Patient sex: M
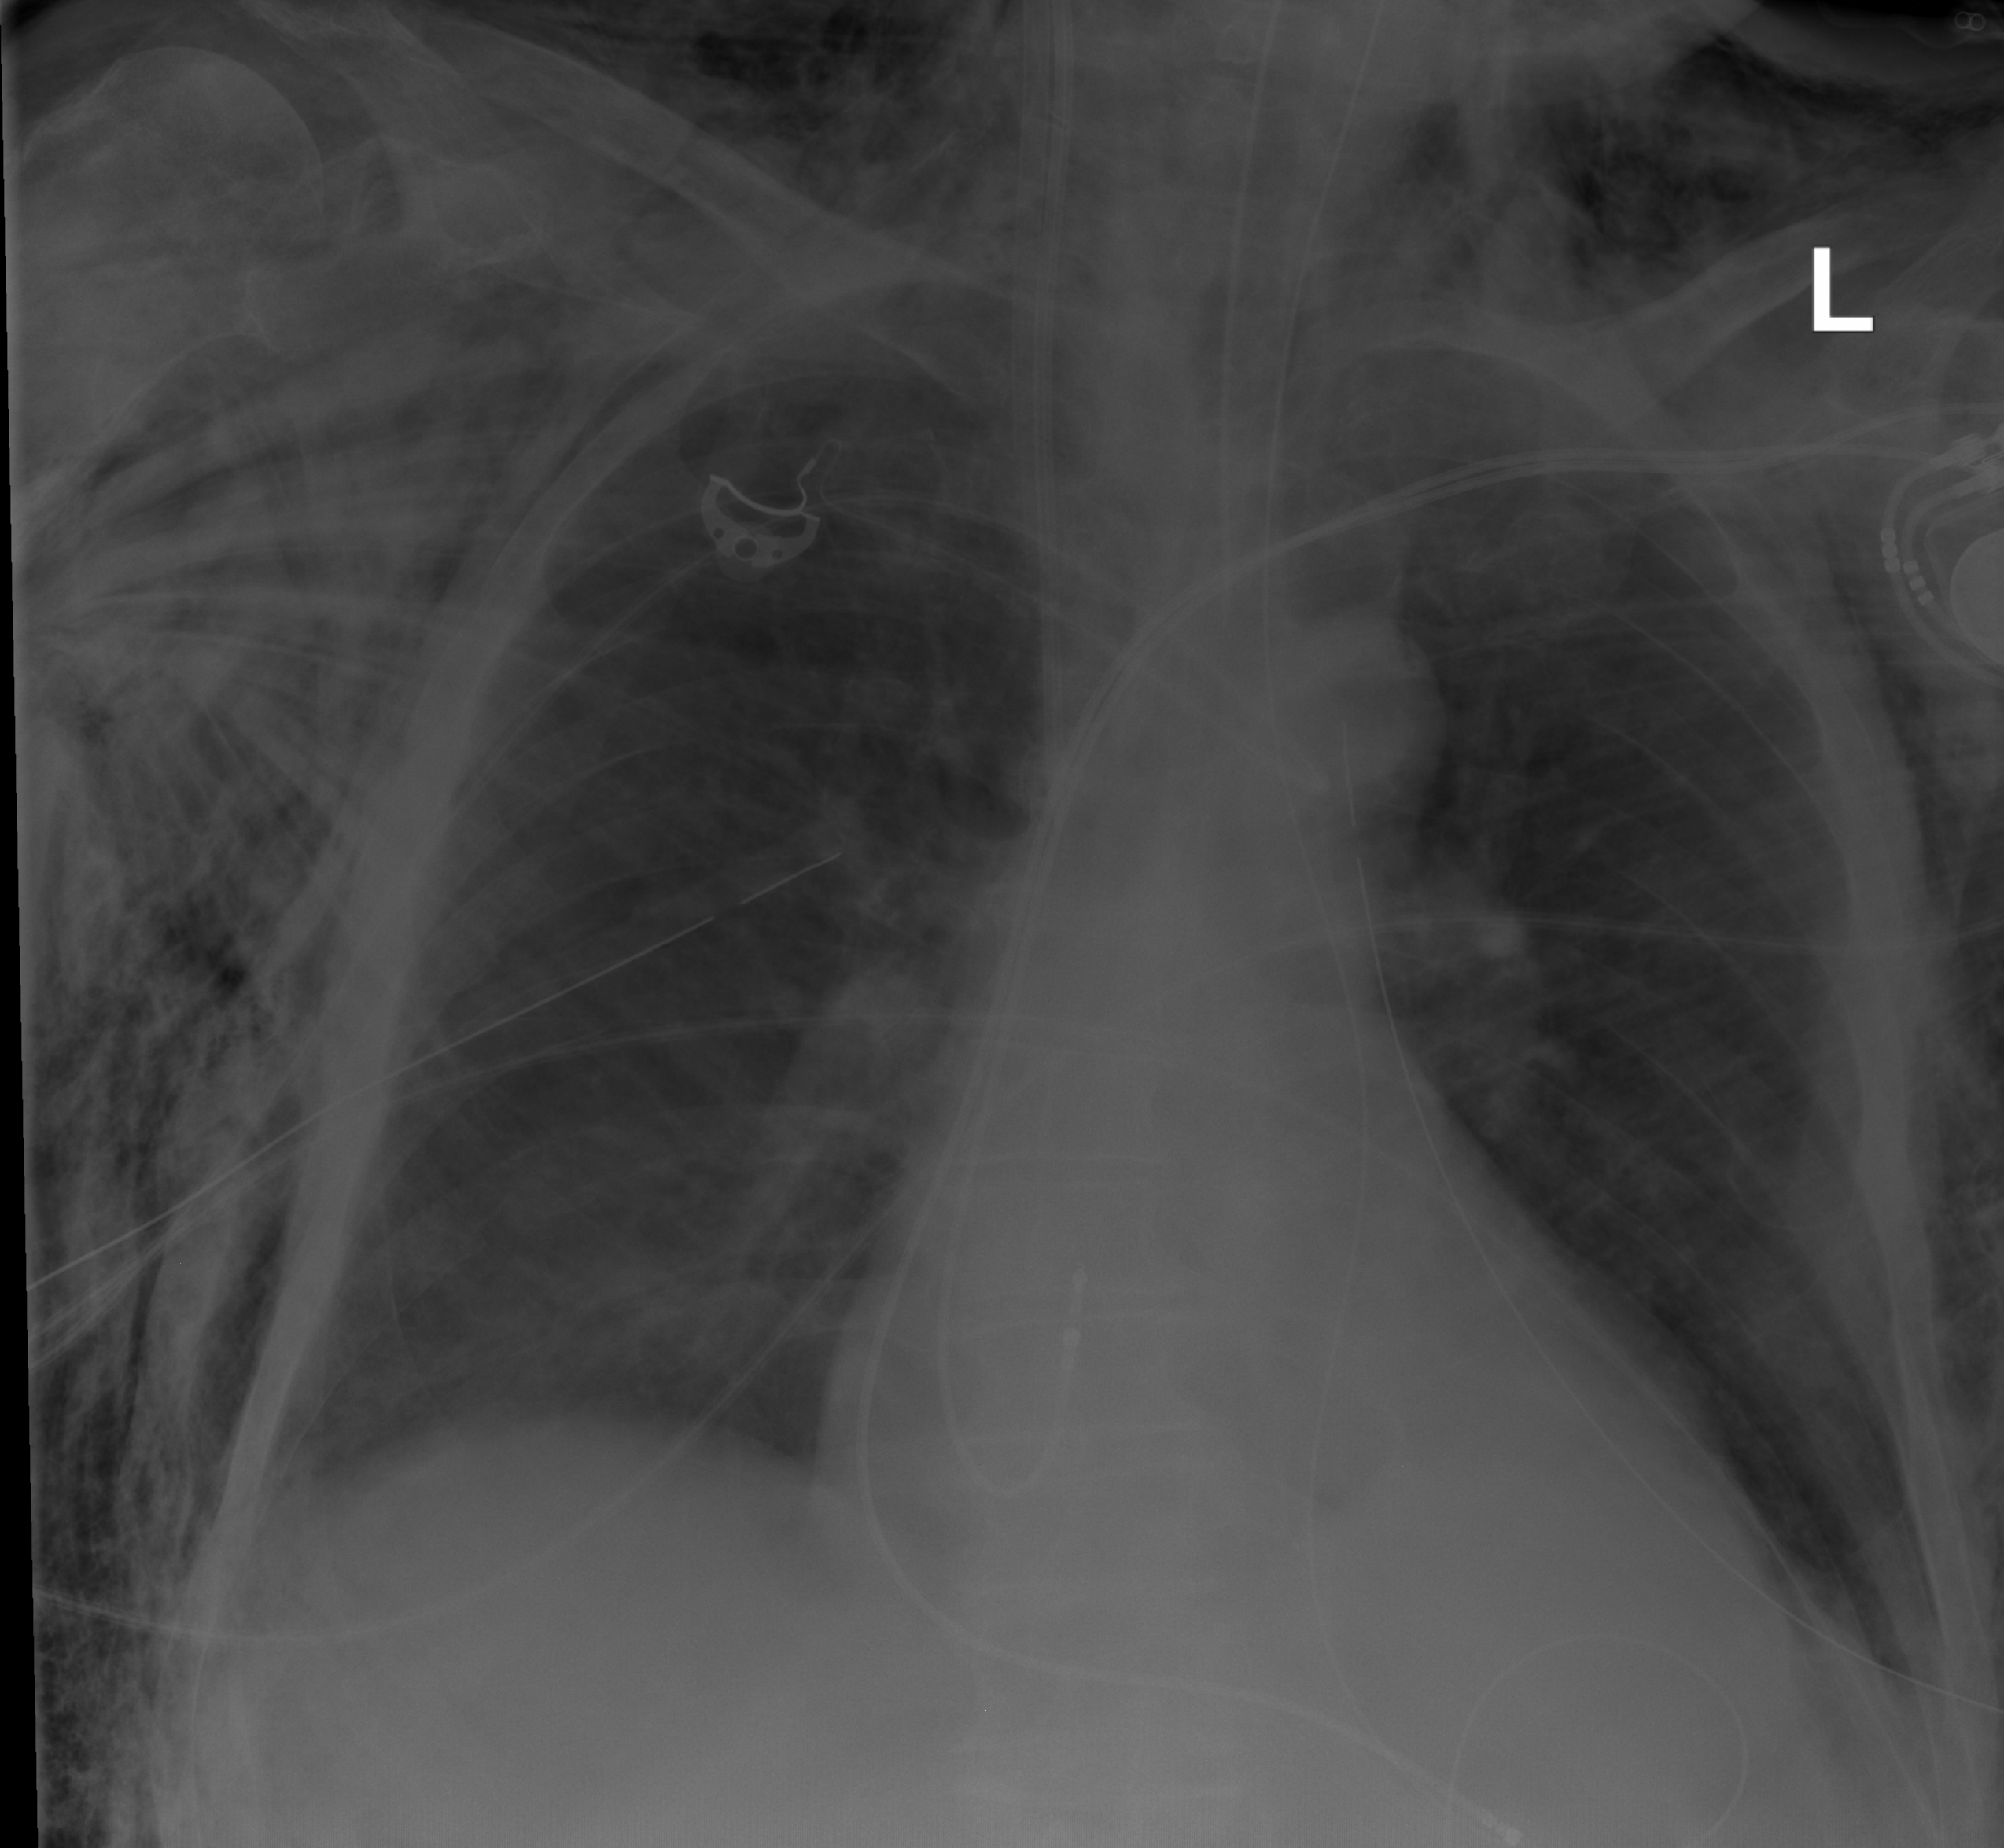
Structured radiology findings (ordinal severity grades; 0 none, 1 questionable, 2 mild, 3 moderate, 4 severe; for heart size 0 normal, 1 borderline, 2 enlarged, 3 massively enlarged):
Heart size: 1
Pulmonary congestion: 0
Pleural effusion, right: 0
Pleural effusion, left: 2
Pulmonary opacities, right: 0
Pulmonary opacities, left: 0
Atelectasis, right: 0
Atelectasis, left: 0